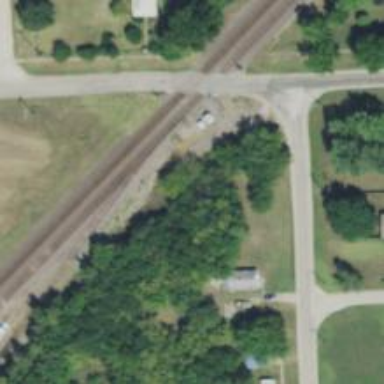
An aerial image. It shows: Railway siding for service.